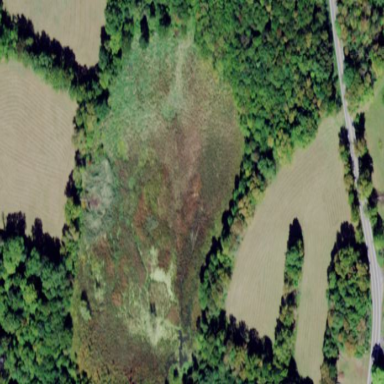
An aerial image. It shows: Swampy wetland area.